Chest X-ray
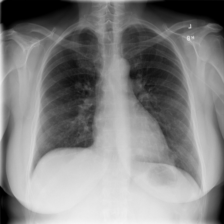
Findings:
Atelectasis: negative
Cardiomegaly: negative
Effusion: negative
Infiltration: negative
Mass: negative
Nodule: positive
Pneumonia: negative
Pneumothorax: negative
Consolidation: negative
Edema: negative
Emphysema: negative
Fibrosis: negative
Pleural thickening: negative
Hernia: negative